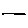
Label: line